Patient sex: M
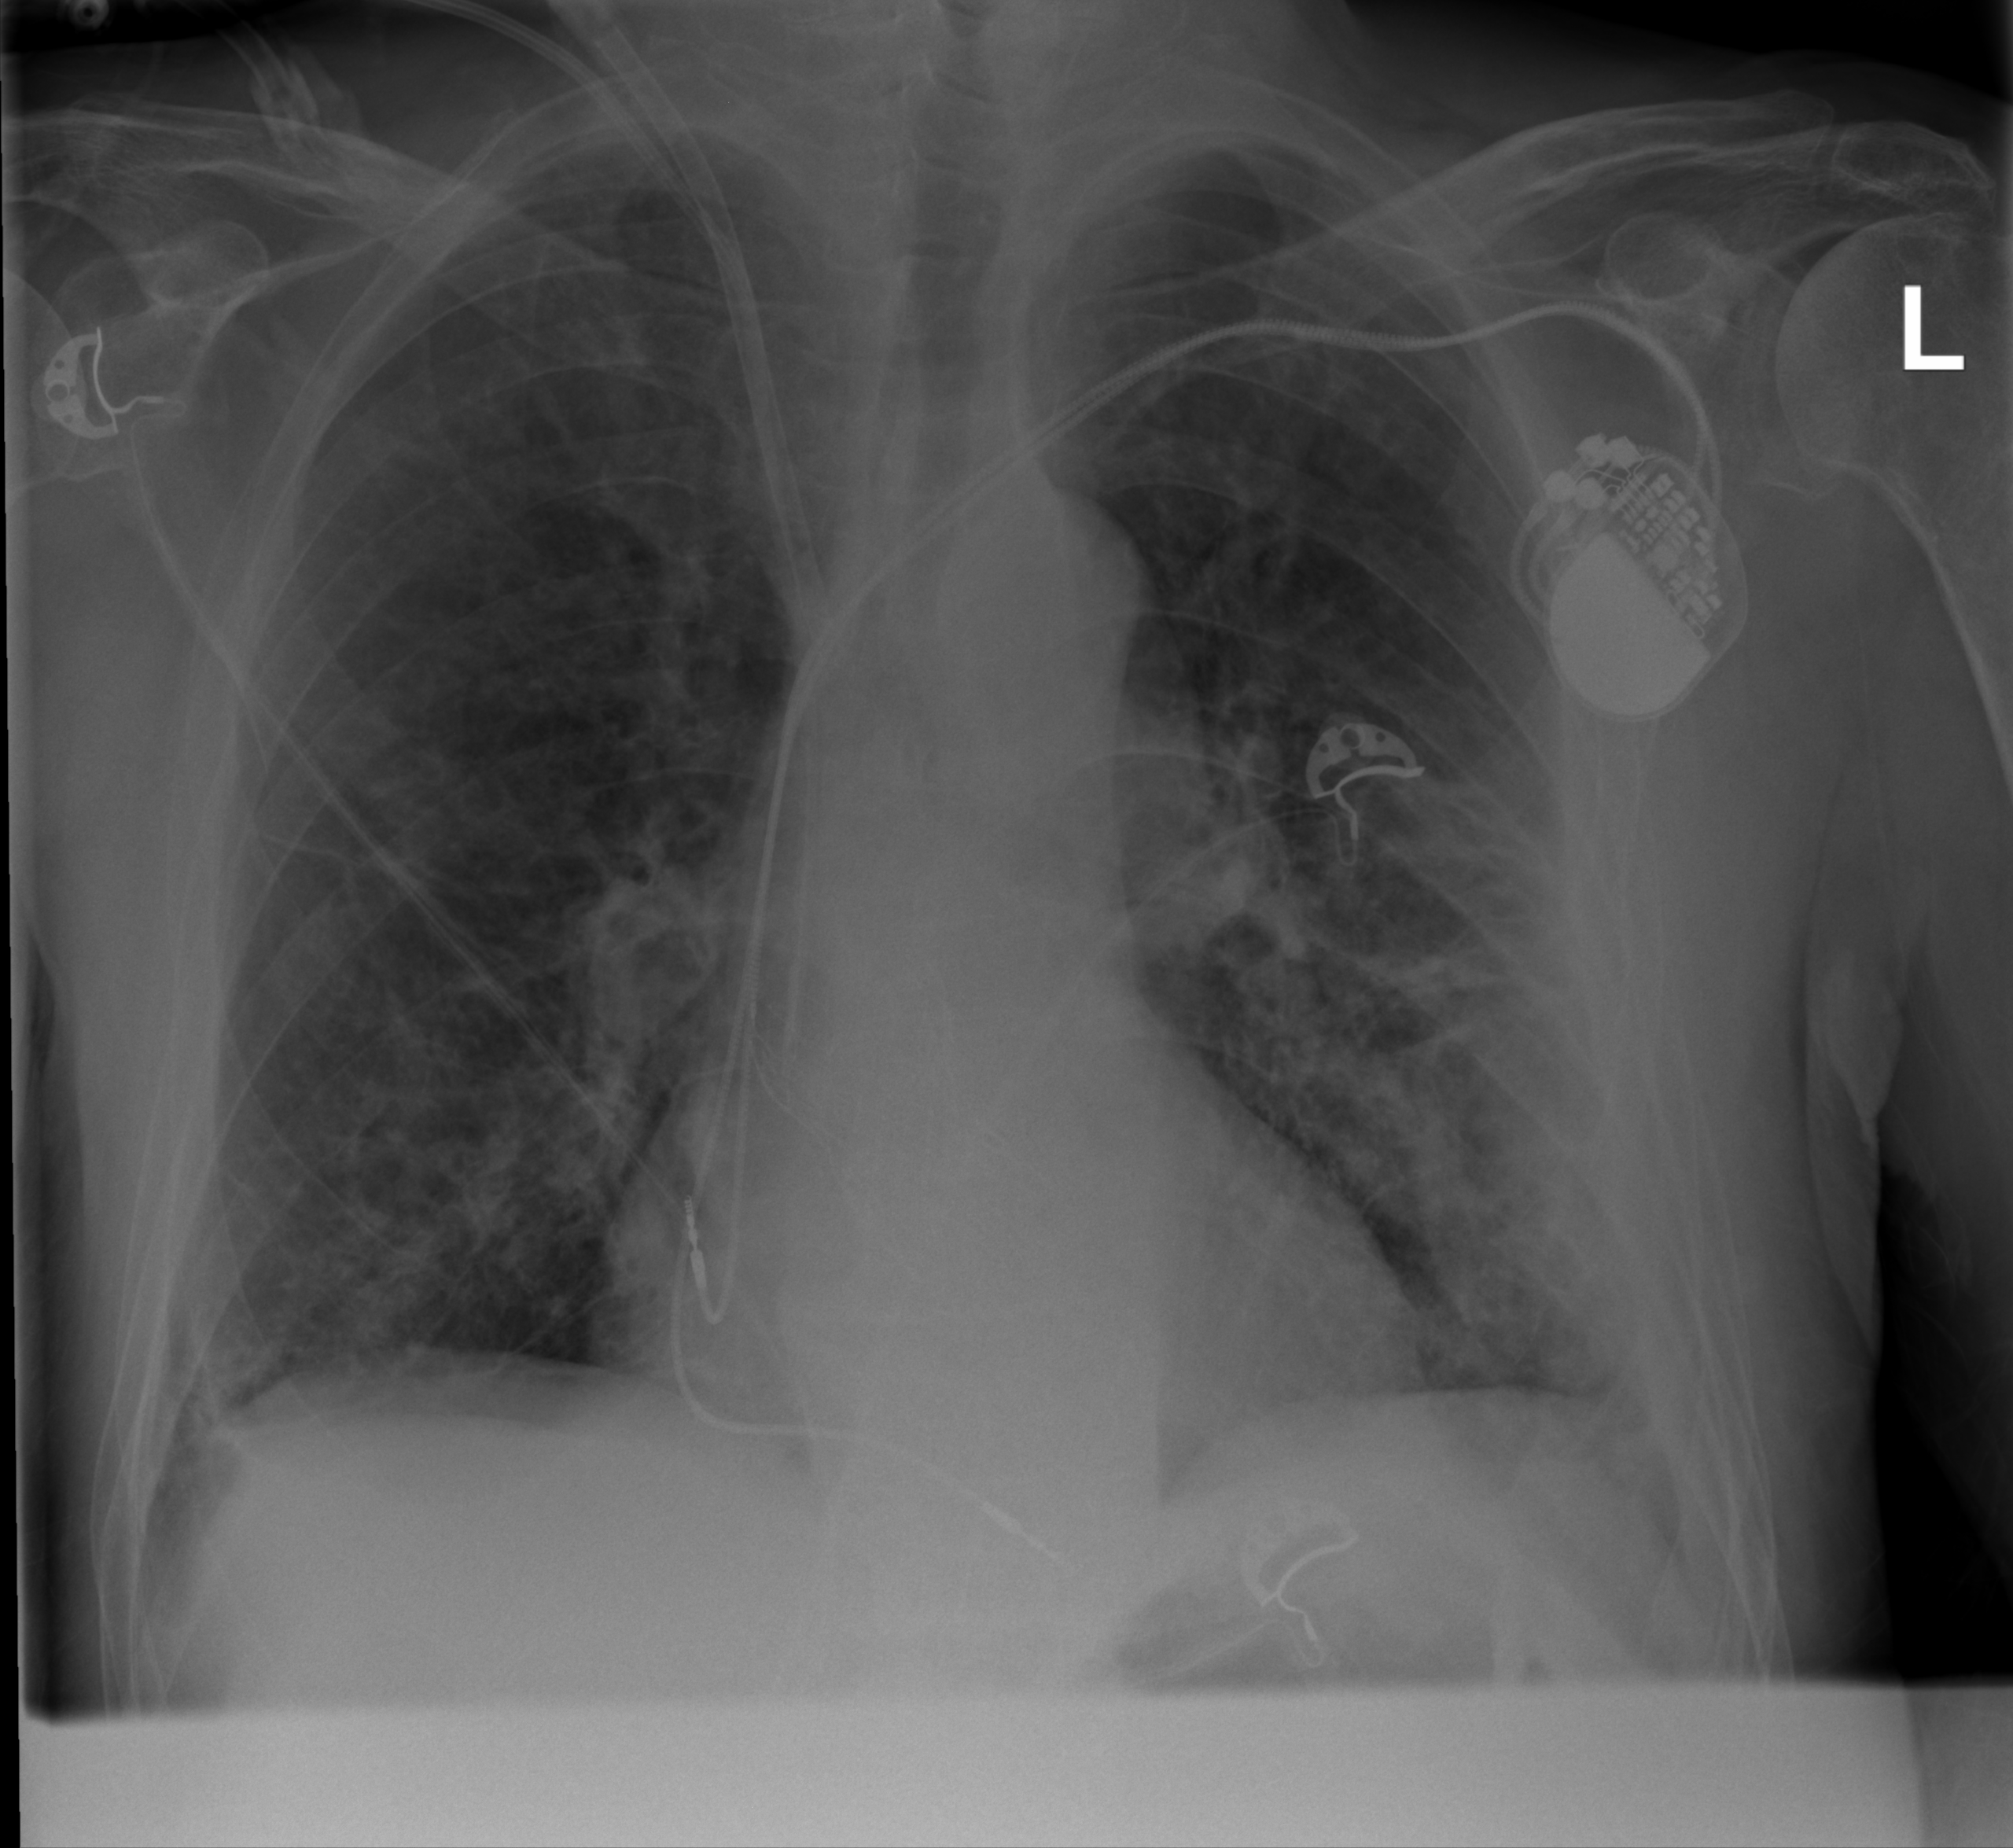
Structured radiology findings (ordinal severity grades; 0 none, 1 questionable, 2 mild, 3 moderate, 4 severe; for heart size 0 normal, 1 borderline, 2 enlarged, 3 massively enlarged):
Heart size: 0
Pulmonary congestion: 2
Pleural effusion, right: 2
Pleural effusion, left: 2
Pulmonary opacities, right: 1
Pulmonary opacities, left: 2
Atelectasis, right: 2
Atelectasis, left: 2